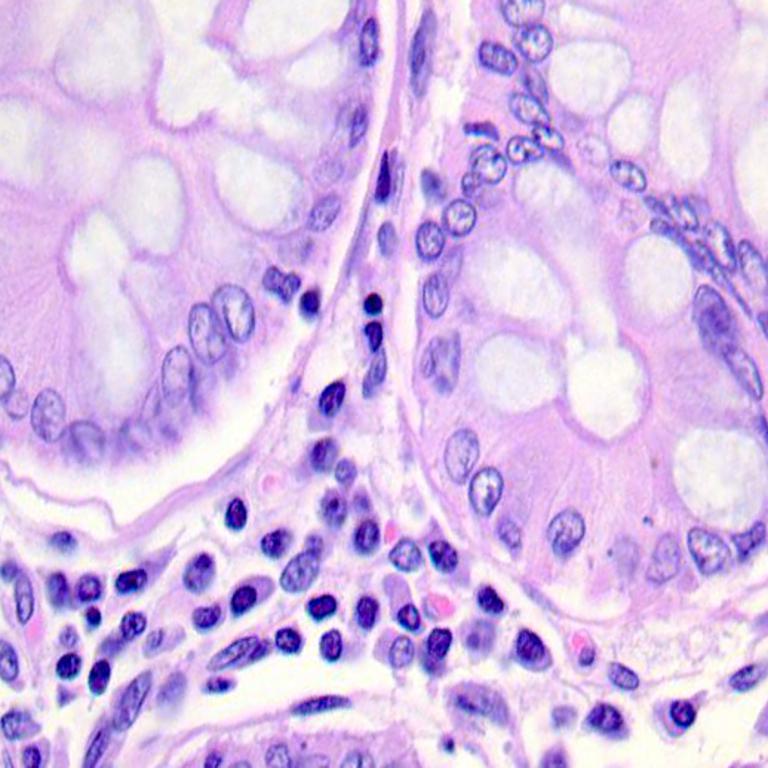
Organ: colon
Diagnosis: benign